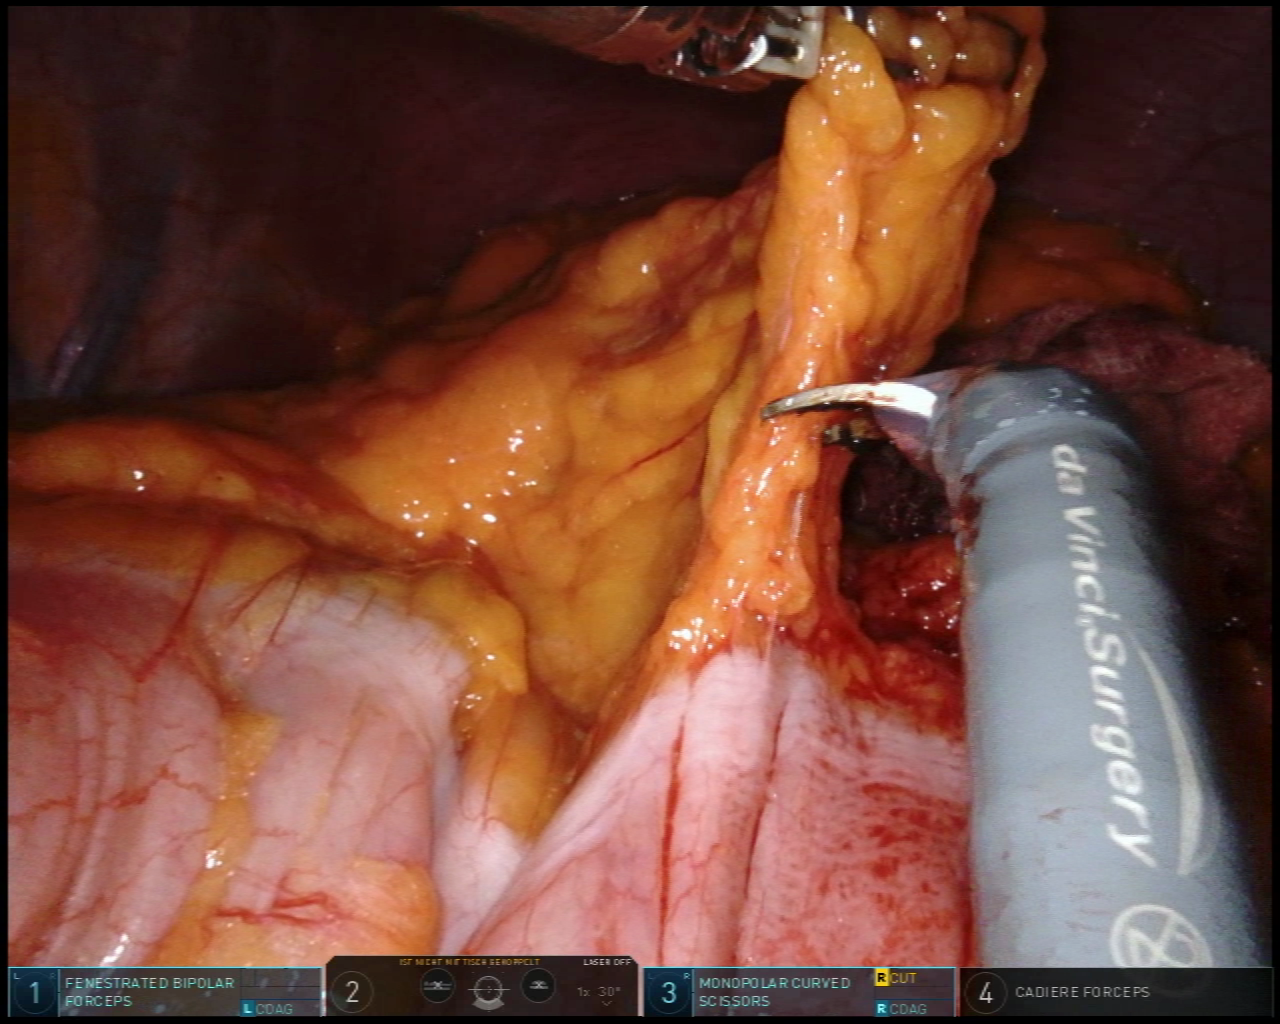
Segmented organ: colon
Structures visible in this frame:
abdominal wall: yes
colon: yes
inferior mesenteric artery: no
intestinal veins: no
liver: no
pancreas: no
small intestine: no
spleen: no
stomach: no
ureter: no
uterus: no
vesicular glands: no